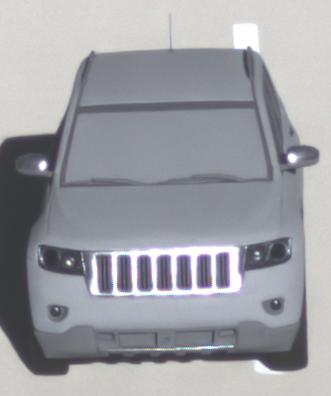
Make: Jeep
Model: Grand Cherokee
Detailed model: WK2
Model produced from: 2010
Model produced until: 2021
Doors: 5
Color: gray
Road condition: dry road
Daytime: sunrise or sunset
Contrast: medium contrast